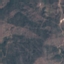
Label: HerbaceousVegetation